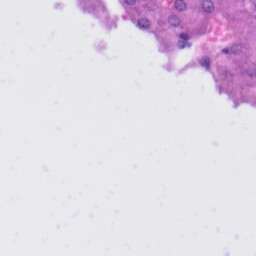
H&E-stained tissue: Liver